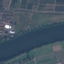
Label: River